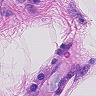
Metastatic tissue present: no